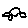
Label: car